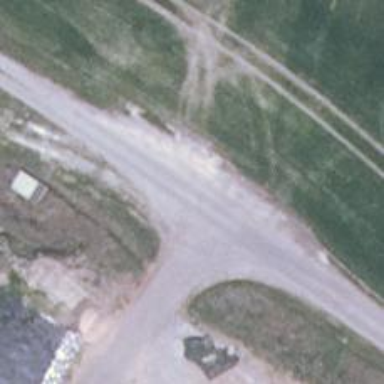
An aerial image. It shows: Passing place on the road.